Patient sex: M
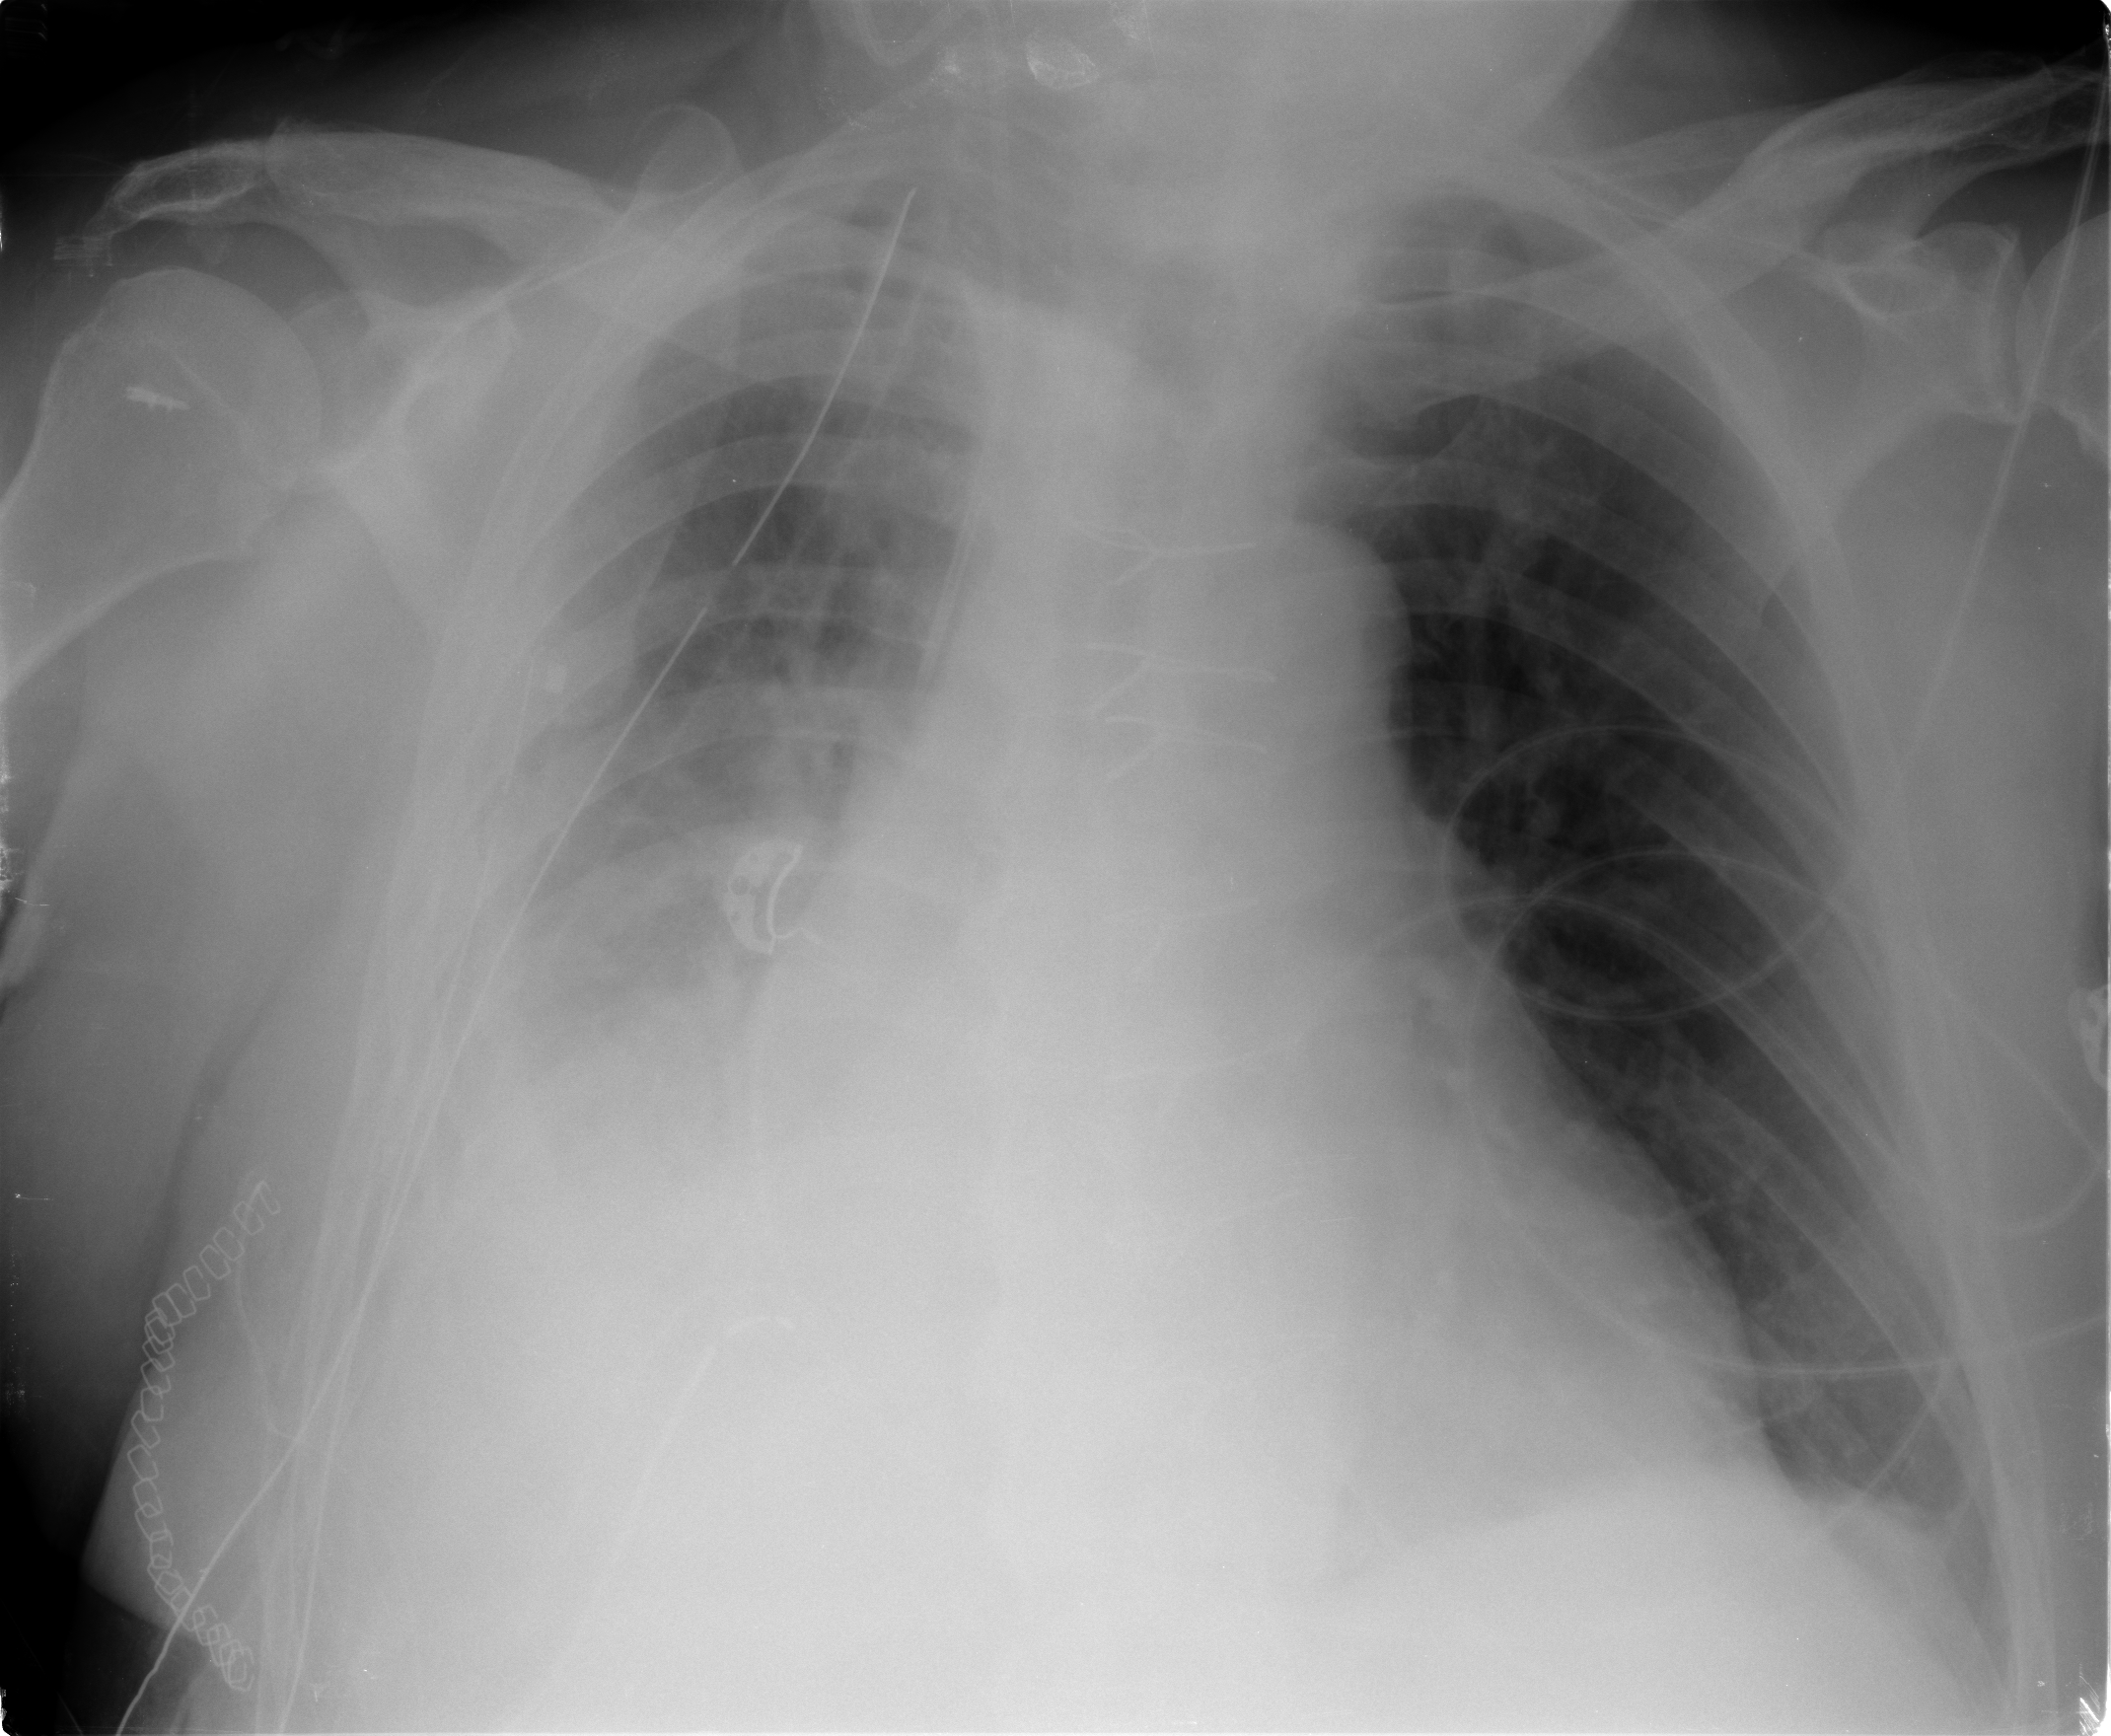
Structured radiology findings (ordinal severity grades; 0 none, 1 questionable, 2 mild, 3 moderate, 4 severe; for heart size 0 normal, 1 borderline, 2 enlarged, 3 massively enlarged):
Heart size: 2
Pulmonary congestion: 0
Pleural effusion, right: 3
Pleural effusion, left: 0
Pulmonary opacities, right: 2
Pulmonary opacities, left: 0
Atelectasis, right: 3
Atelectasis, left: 0